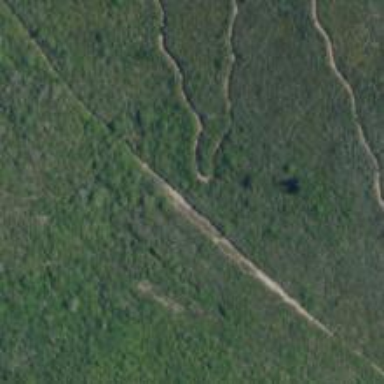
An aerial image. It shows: Path.